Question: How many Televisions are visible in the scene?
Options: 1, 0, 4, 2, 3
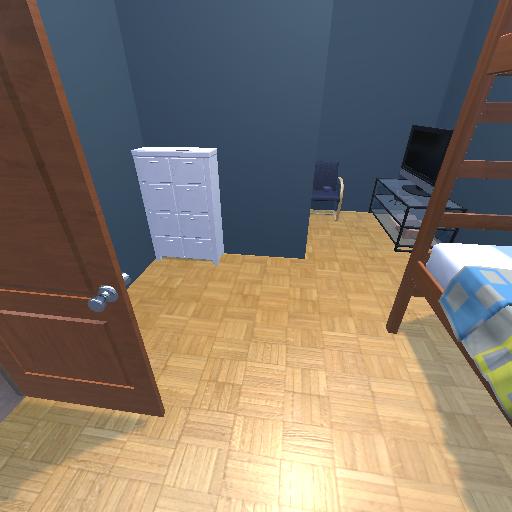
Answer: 1